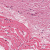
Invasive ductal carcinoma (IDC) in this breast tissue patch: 0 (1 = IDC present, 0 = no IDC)